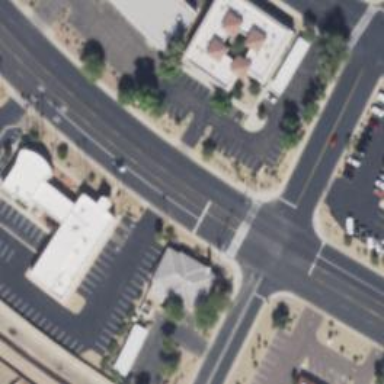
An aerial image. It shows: Solid stop line on the road marking.